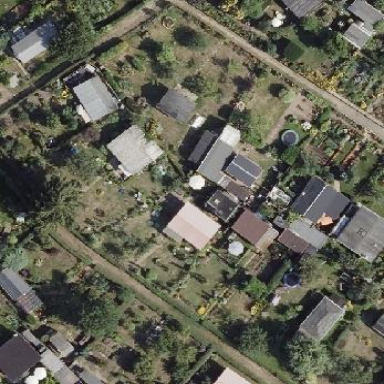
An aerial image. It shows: Plot in the allotments.